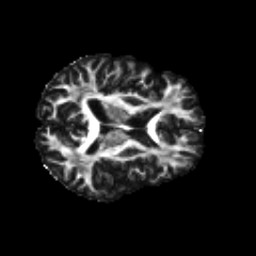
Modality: FA
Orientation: axial
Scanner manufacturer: siemens
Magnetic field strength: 3 T
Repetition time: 4.16 s
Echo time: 0.0806 s